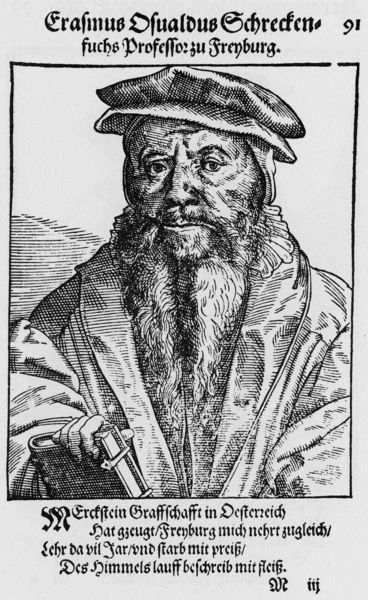
Titel: Bildnis des Erasmus Oswald Schreckenfuchs
Künstler: Tobias Stimmer
Institution: (Seriendruck)
Schlagwörter: hand, mann, finger, grau, hut, mund, nase, schwarz, weiss, blick, alt, bart, kappe, mütze, augen, falten, gesicht, kragen, vollbart, bild, bildnis, portrait, porträt, mantel, renaissance, holzschnitt, schrift, grafik, graphik, deutsch, faltenwurf, buch, druck, druckgrafik, radierung, stich, titel, illustration, text, schrecken, plakat, stirnfalte, talar, gelehrter, kupferstich, gebildet, suche, professor, reformation, seriendruck, erasmus, freiburg, schreckenfuchs